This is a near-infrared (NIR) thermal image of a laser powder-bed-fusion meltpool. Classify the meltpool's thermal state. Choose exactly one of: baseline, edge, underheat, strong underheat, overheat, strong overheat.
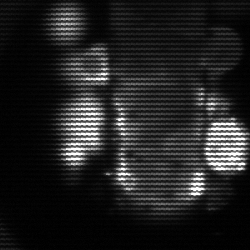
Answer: strong underheat